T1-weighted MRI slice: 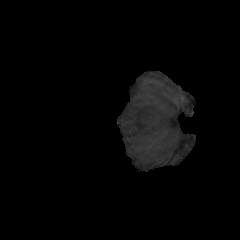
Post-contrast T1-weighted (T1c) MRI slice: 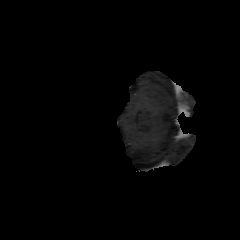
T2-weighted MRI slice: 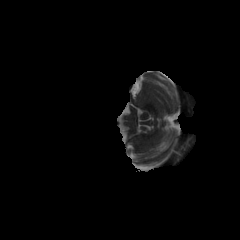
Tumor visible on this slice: no